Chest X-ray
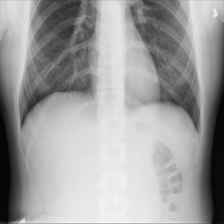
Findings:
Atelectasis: negative
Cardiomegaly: negative
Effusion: positive
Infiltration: negative
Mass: negative
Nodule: negative
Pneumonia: negative
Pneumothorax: negative
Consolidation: negative
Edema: negative
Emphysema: negative
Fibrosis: negative
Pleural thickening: negative
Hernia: negative